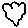
Label: bird